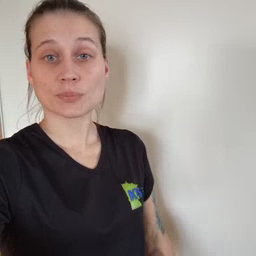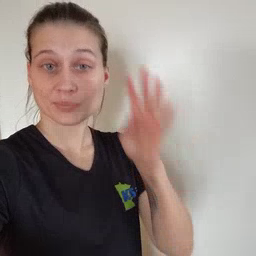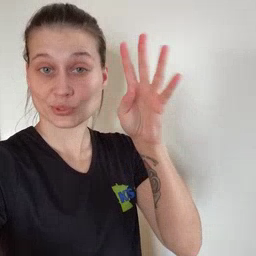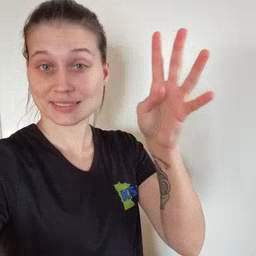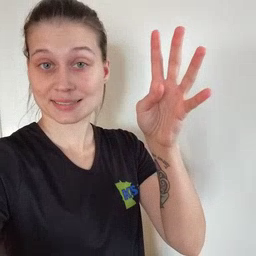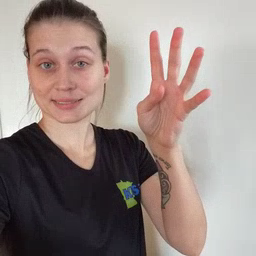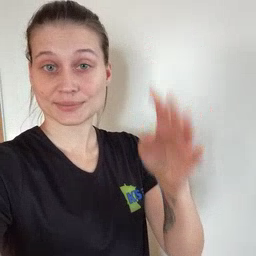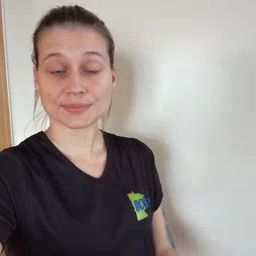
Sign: pretend